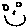
Label: smiley face